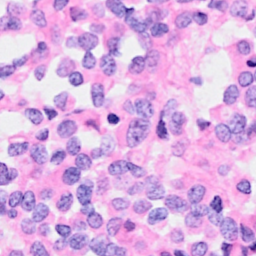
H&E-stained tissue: Breast